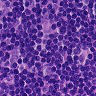
Metastatic tissue present: no